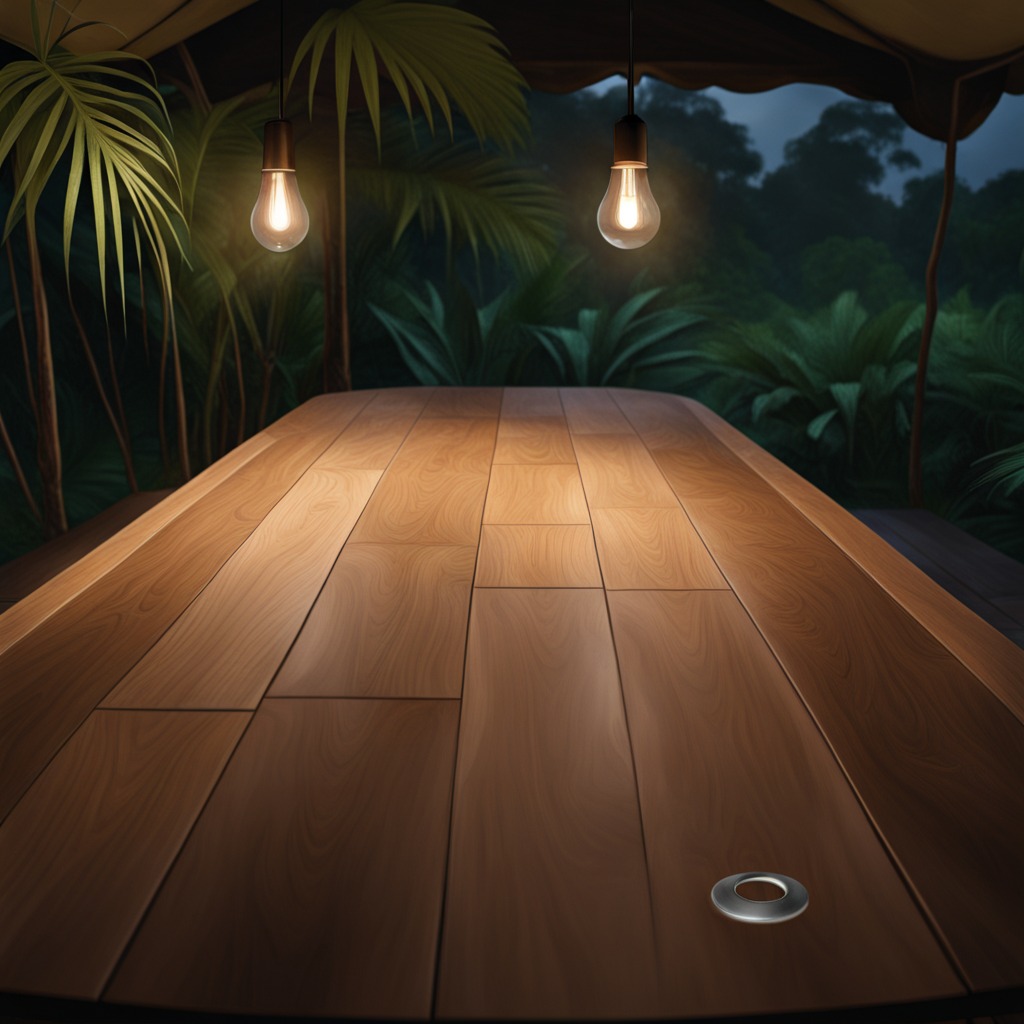
A flat metal washer lying on a wooden table inside a jungle field workshop tent at night